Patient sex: M
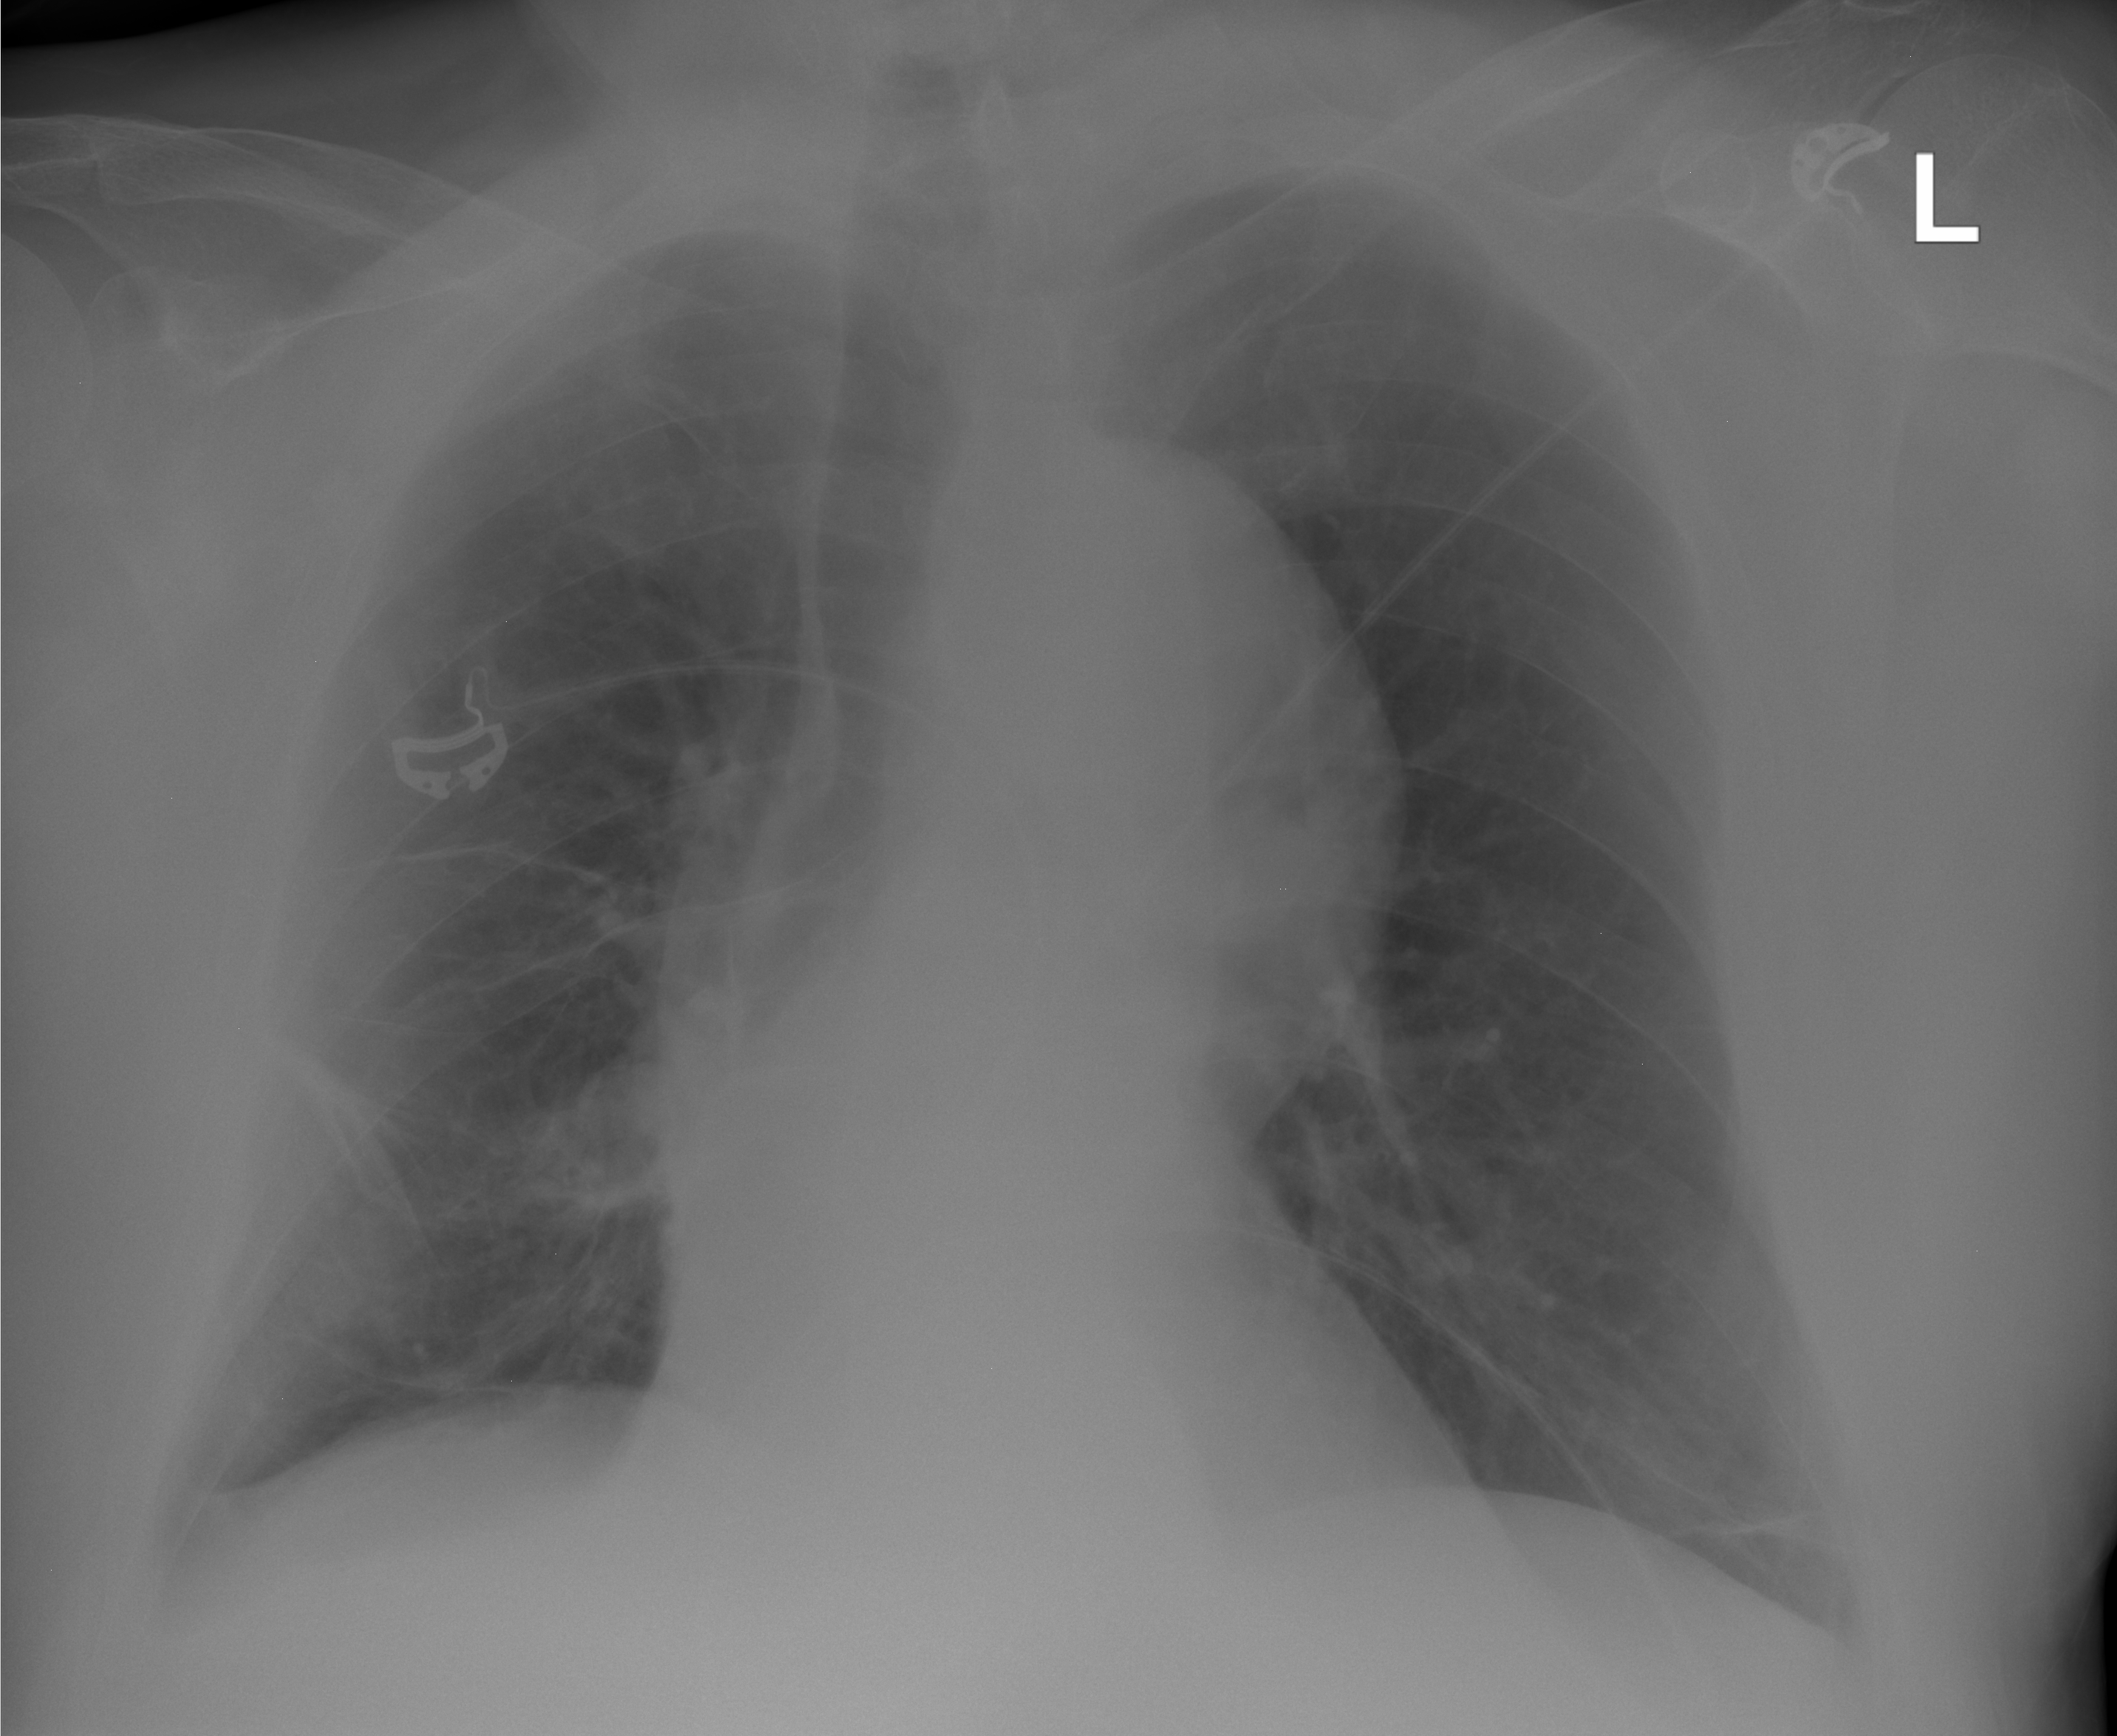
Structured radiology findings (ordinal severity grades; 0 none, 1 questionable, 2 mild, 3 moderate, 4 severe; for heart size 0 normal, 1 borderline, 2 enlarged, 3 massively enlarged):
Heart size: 0
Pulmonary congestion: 0
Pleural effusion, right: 0
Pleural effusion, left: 0
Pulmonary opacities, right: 0
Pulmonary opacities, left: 0
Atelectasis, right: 2
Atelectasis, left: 1